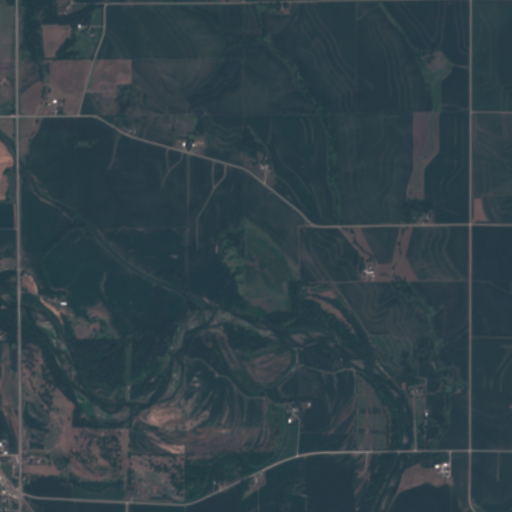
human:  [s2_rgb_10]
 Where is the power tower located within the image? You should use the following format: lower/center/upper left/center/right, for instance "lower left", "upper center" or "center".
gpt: The power tower is located in the left of the image.
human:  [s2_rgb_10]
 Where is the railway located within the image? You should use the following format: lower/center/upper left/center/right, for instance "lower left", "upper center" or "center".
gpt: The railway is located in the lower of the image.
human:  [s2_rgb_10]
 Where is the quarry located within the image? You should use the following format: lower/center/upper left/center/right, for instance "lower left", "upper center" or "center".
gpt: There is no quarry in the image.